Question: I have implement an iPhone application in jQuery mobile and Phone Gap
Using list views we can implement normal table views, nested table views.
'''
<ul data-role="listview" data-inset="true" class="ui-listview">
<li data-role="list-divider">Location</li> <!-- Section Header -------->
<li>Primary</a></li>
<li>Primary </li>
<li>Secondary</a></li>
<li>Secondary</li>
</ul>
'''
but all these have only one column, multiple in rows.
Now I need to create a table (list view) with multiple columns.

How can I create list view with multiple columns?
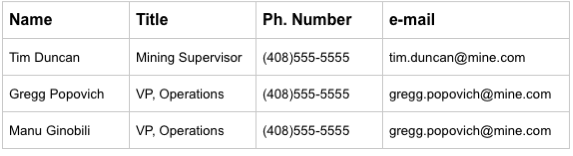
Answer: Try this,I hope it will work......
'''
<ul>
<li> <!--first item -->
<table>
<tr>
<td>Heading1</td>
<td>Meaning1</td>
</tr>
<tr>
<td>Heading2</td>
<td>Meaning2</td>
</tr>
<tr>
<td>Heading3</td>
<td>Meaning3</td>
</tr>
</table>
</li>
<li> <!-- second item -->
<table>
<tr>
<td>Heading1</td>
<td>Meaning1</td>
</tr>
<tr>
<td>Heading2</td>
<td>Meaning2</td>
</tr>
<tr>
<td>Heading3</td>
<td>Meaning3</td>
</tr>
</table>
</li>
</ul>
'''
There is a <URL> wich contain good info